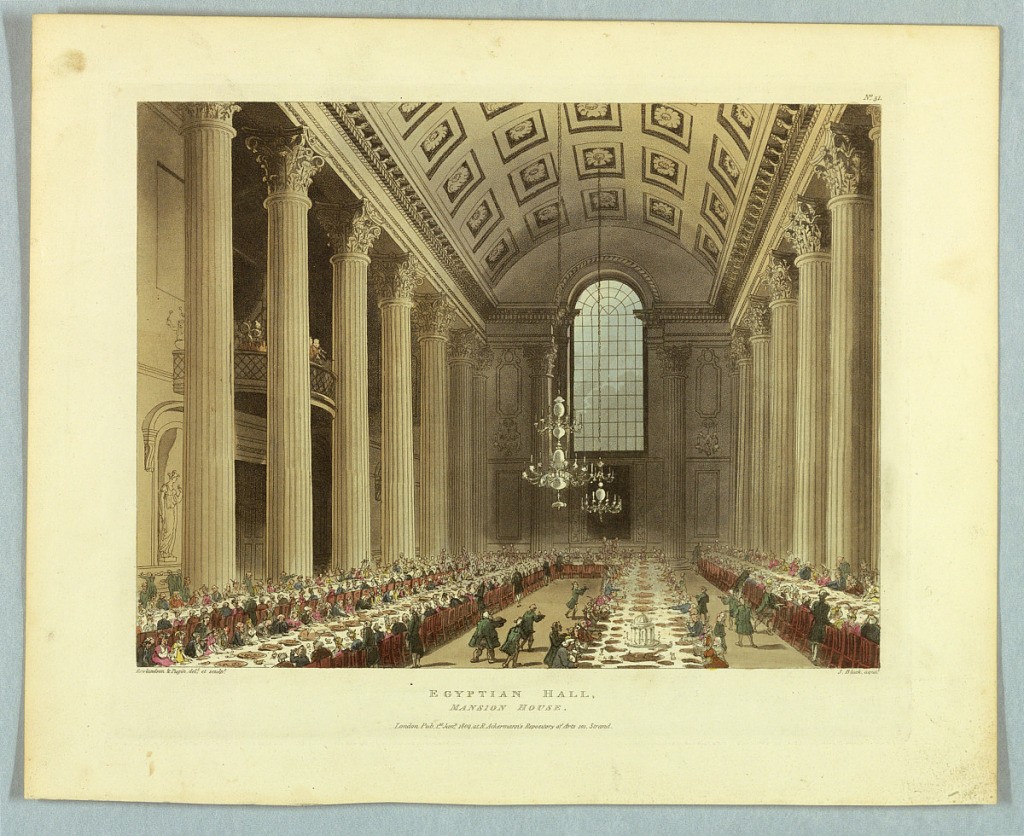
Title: Egyptian Hall, Mansion House, from "Ackermann's Repository"
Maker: Thomas Rowlandson, British, 1756–1827
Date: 1809
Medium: Aquatint, brush and watercolor on paper
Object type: Print
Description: High vaulted hall, with coffered ceiling and Corinthian pillars. Long banquet tables; waiters in green uniforms. Title, artists', and publisher's names below.